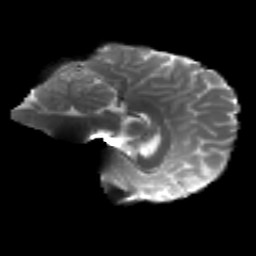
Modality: T2w
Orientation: sagittal
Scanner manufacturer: siemens
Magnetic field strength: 3 T
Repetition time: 4.16 s
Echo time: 0.0806 s